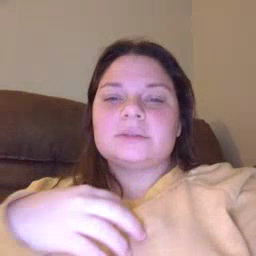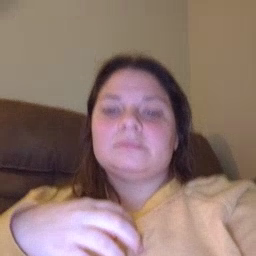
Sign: cat